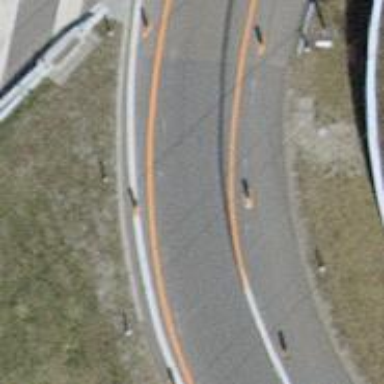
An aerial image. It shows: Motorway link with asphalt surface and embankment.